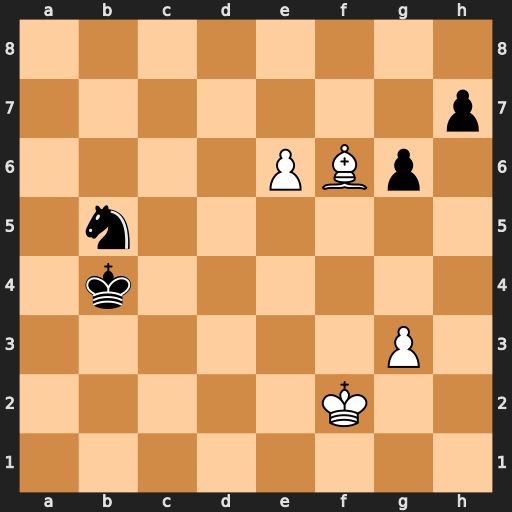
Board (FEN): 8/7p/4PBp1/1n6/1k6/6P1/5K2/8
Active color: w
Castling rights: -
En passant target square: -
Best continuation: Be5 Kc5 e7